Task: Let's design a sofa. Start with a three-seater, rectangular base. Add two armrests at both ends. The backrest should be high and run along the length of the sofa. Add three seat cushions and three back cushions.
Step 147:
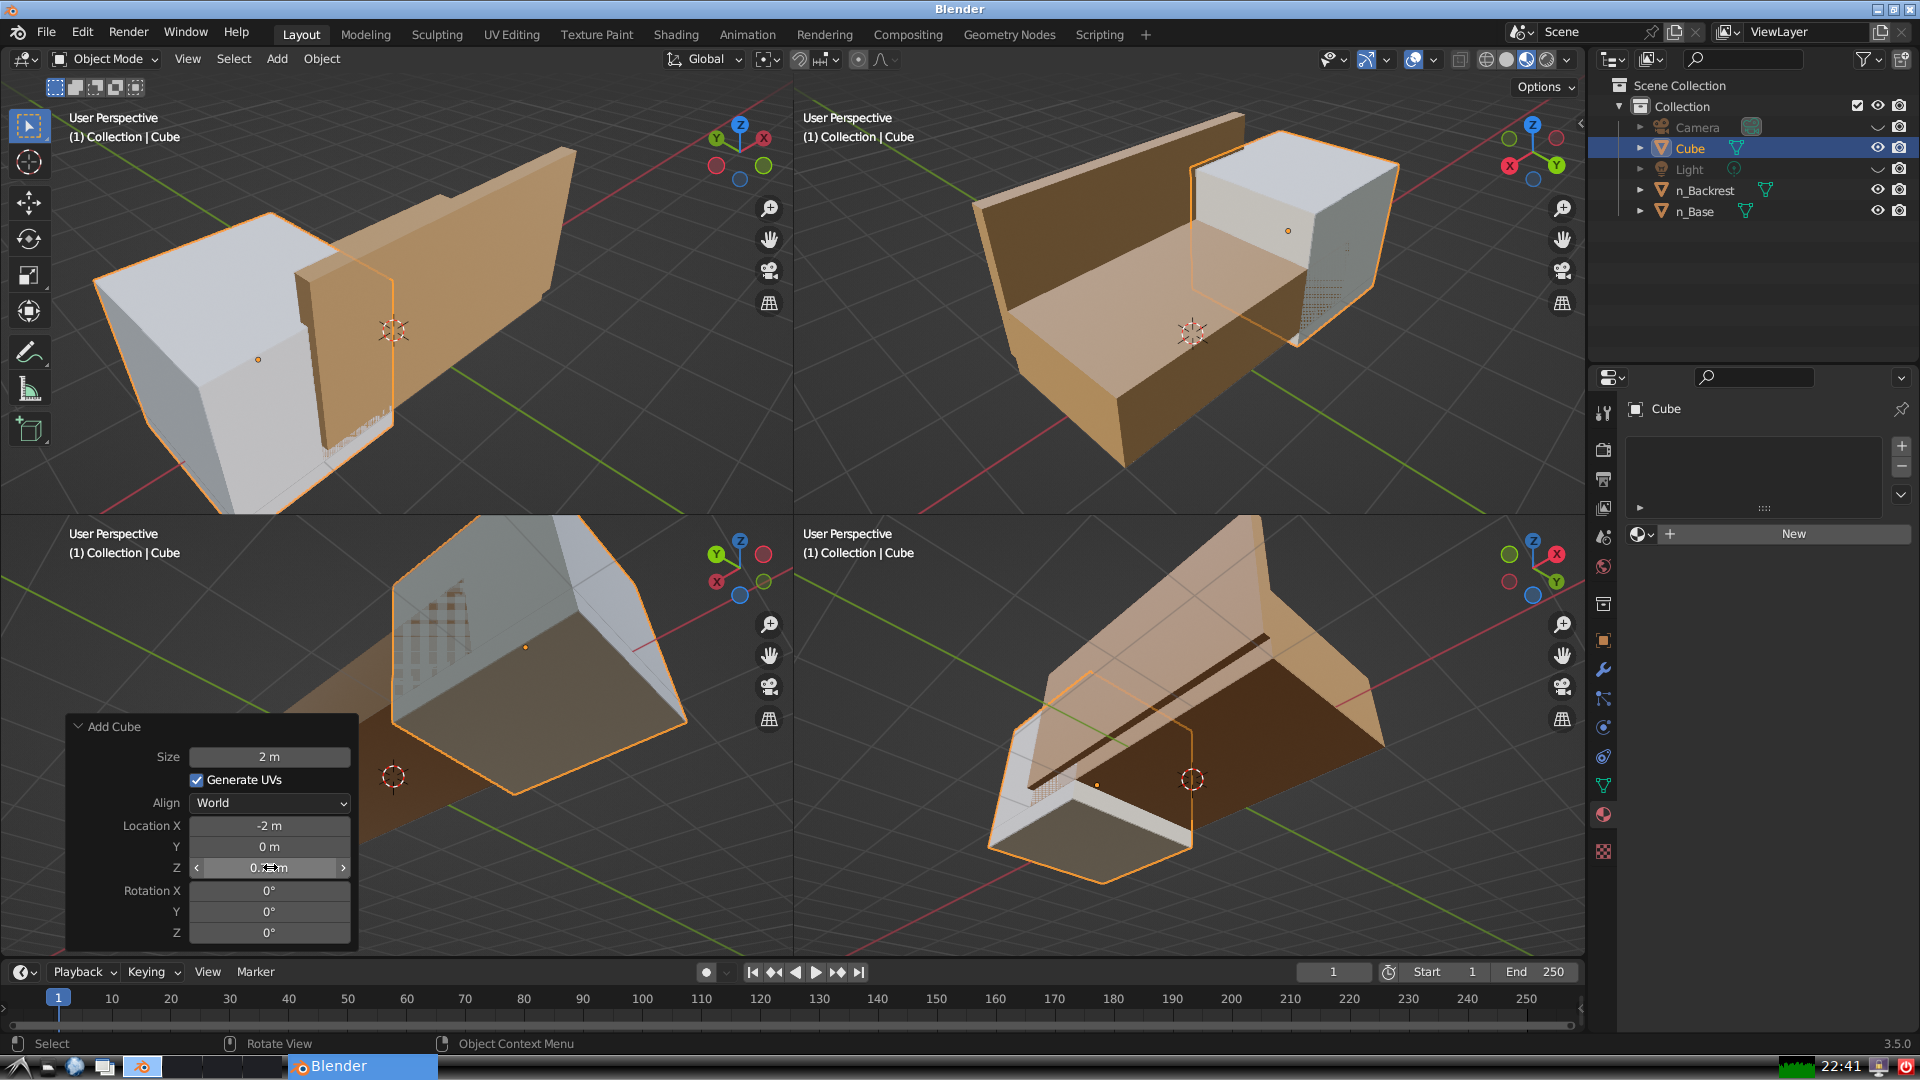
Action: {"mouse_move": [960, 540]}